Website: bh-photo
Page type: customer-info-address
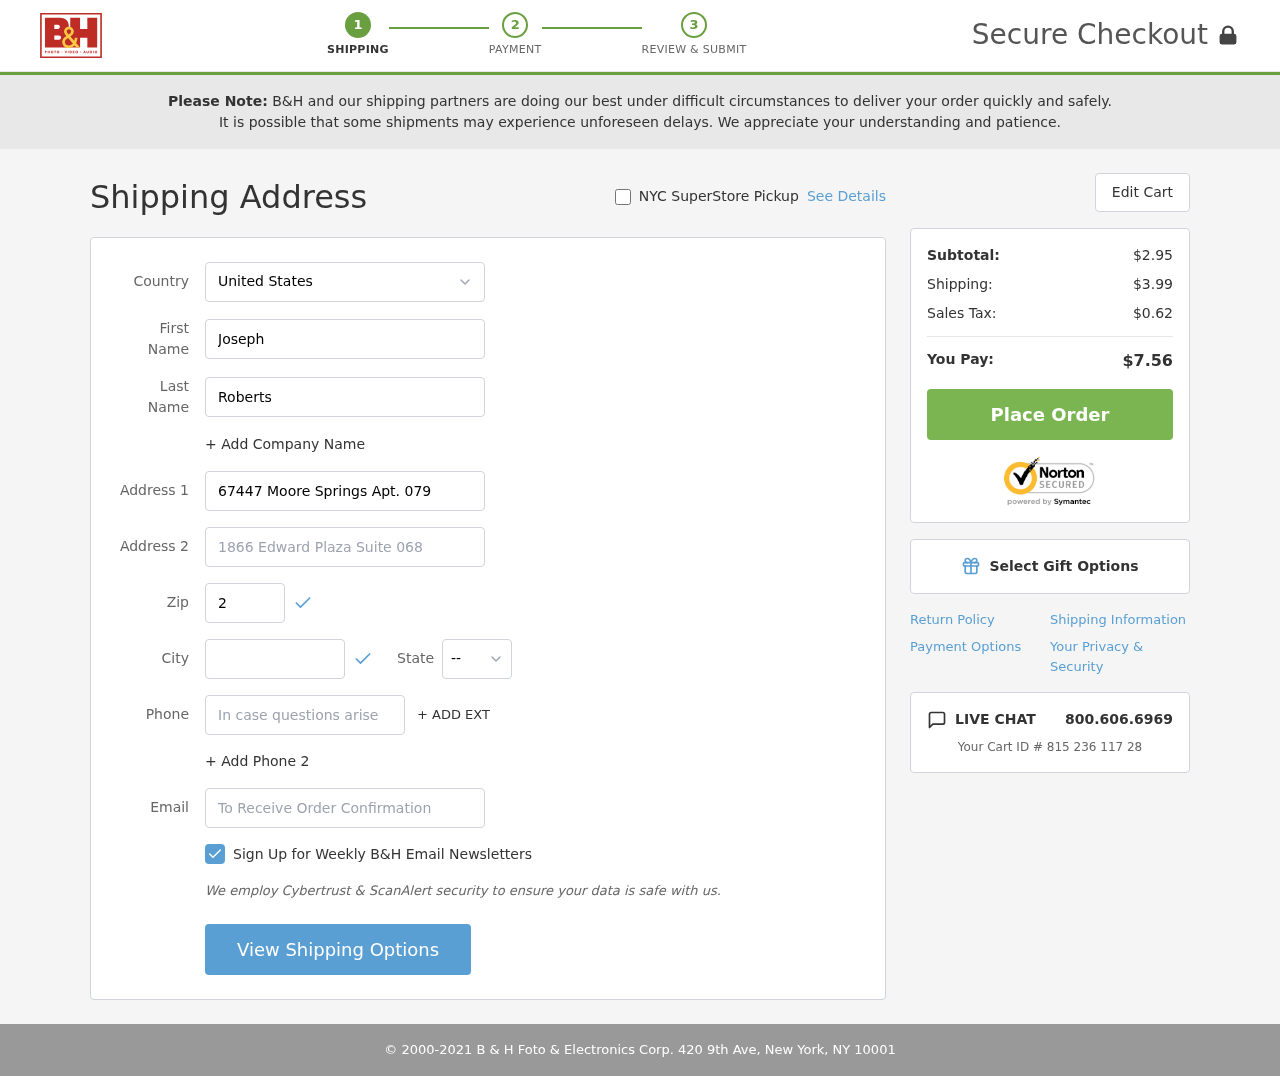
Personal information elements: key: PII_CITY
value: Brittanyfurt
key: PII_COUNTRY
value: United States
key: PII_EMAIL
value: joseph.roberts@yahoo.com
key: PII_FIRSTNAME
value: Joseph
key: PII_LASTNAME
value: Roberts
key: PII_PHONE
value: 3496994215
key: PII_POSTCODE
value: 21511
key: PII_STATE_ABBR
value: VI
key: PII_STREET
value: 67447 Moore Springs Apt. 079
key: PII_STREET2
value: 1866 Edward Plaza Suite 068
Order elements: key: ORDER_SUBTOTAL
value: $2.95
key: ORDER_SHIPPING_COST
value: $3.99
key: ORDER_TAX
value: $0.62
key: ORDER_TOTAL
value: $7.56
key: ORDER_ID
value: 815 236 117 28